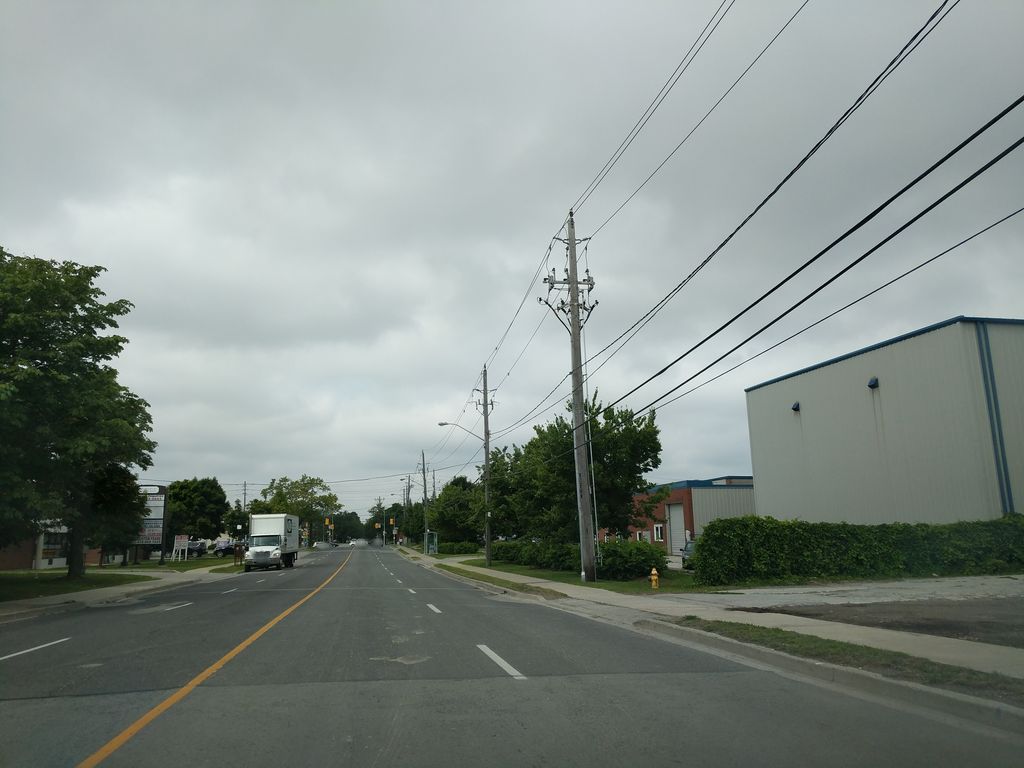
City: toronto